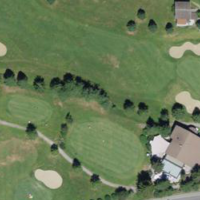
EUNIS habitat code: 53
Species observed at this site:
Sorbus aucuparia